Question: I love <URL> and use it a lot. However, I don't like entering my password all the time. Obviously I could just type the password into the R script and would never have to enter it again. But thats not viable since it means that my password would be left unencrypted on my harddrive. Furthermore I share my scripts with colleagues.
To get around the problem I came up with this.
'''
if(exists("ps")){
print("got password, keep going")
} else {
ps <-readline(prompt="get the password in ")
}
options(RCurlOptions = list(
capath = system.file("CurlSSL", "cacert.pem",
package = "RCurl"), ssl.verifypeer = FALSE)
)
sheets.con = getGoogleDocsConnection(
getGoogleAuth("notreal@gmail.com", ps, service ="wise"))
#WARNING: this would prevent curl from detecting a 'man in the middle' attack
ts2=getWorksheets("hpv type",sheets.con)
'''
I love using RStudio. I feel uncomfortable that it is displaying my password for any colleague in my office at the time to see. I used a fake password but look at the image. . Furthermore, if I saved a workspace my password would be saved with it and I am afraid that I would be giving it to someone else if, a few months later, when I had long forgotten about what was in it, I sent my .RData file to a colleague.
I read something general about passwords in R in an <URL>. It did not give me enough information to be able to conceal my password when using RGoogleDocs.
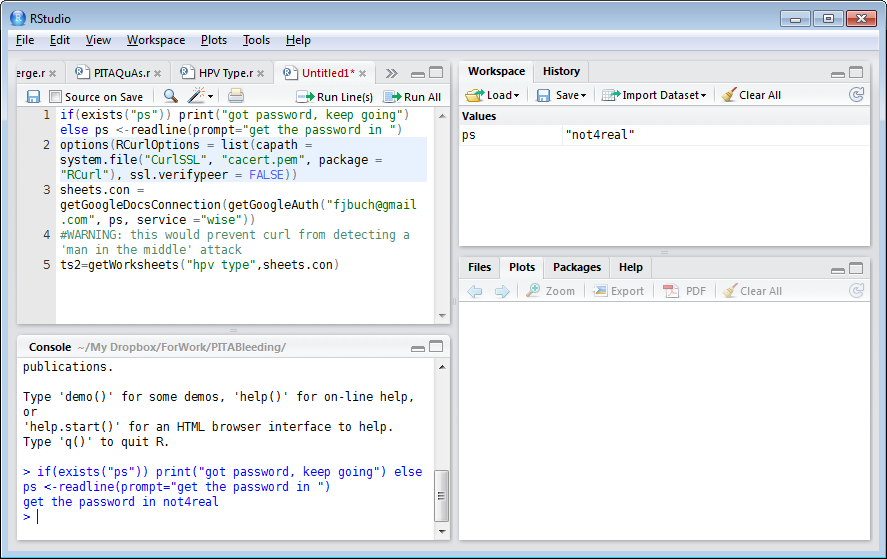
Answer: My approach is to set the login-name & password in the R options list
within the R startup file '.Rprofile'. Then my code gets the value
with 'getOption()' and then the value is never visible or stored
in a top-level variable in 'globalenv()'. (It could be save if
one does post-mortem debugging via 'dump.frames').
It is vital that the '.Rprofile' cannot be read by anybody other than you.
So
'''
options(GoogleDocsPassword = c(login = 'password'))
'''
in the '.Rprofile' and then
'''
auth = getGoogleAuth()
'''
just works as the default value for the first parameter is to look for the 'GoogleDocsPassword' option.
D.